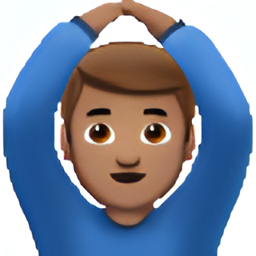
Name: man gesturing ok type 4
Emoji: 🙆🏽‍♂️
Group: People & Body
Sub-group: person-gesture